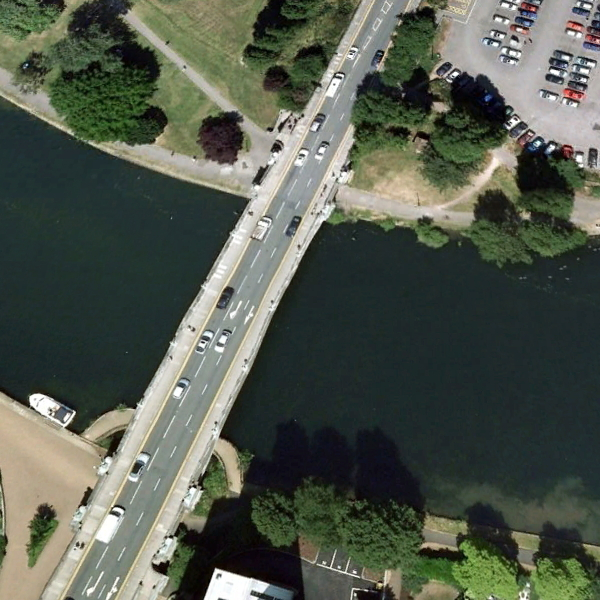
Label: Bridge